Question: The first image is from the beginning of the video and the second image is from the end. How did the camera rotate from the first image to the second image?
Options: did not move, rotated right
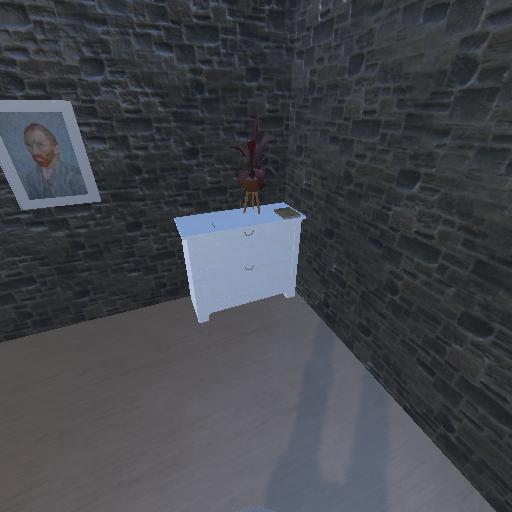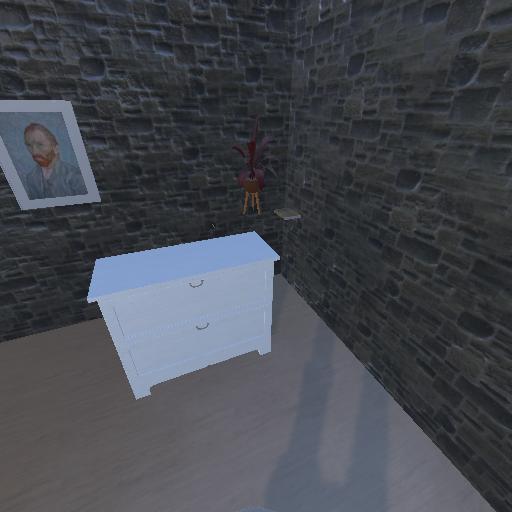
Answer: did not move